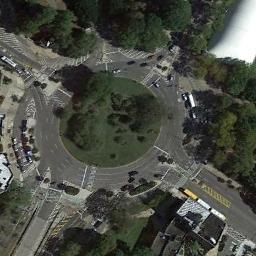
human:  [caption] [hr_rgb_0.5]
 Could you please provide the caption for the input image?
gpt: The roundabout connects four roads and some trees are in the middle of the roundabout .

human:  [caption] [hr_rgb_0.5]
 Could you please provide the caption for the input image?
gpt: There are many trees around the roundabout .

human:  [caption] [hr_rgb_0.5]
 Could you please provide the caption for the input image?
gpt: The roundabout is on the grass next to trees .

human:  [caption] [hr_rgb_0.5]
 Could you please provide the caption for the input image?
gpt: There are many moving and waiting vehicles at the roundabout, And there are some buildings and some trees and a few lawns around the roundabout .

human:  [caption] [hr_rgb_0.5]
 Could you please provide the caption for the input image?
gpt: There are many green trees and some buildings around the roundabout .